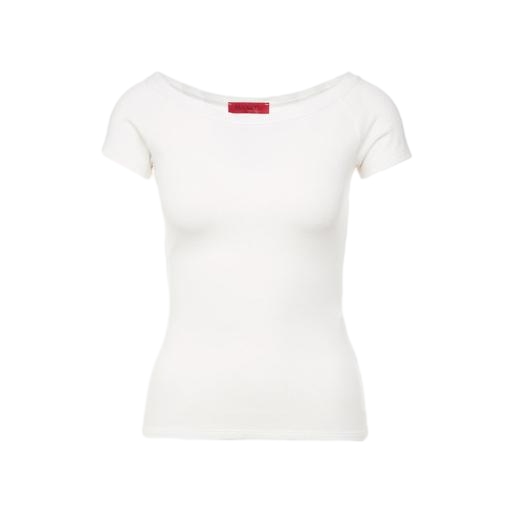
white cap-sleeve t-shirt, cap-sleeve t-shirt, cap-sleeved tee, white background